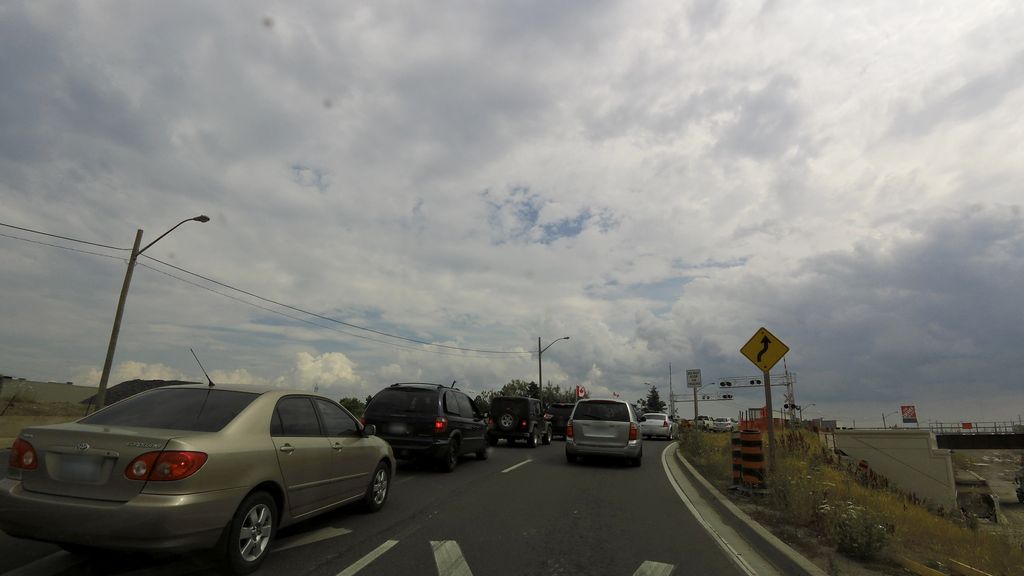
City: hamilton